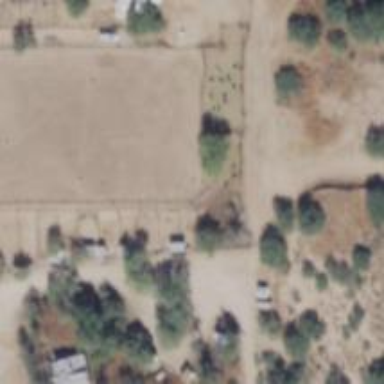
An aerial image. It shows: Equestrian pitch used for leisure and sports activities.